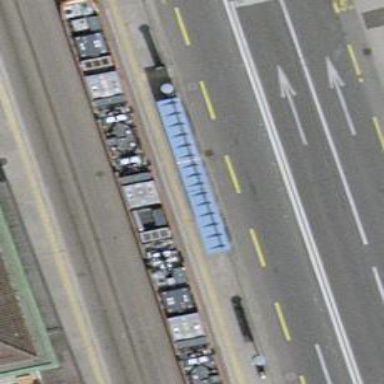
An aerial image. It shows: Tram stop with public transport stop position for trams.